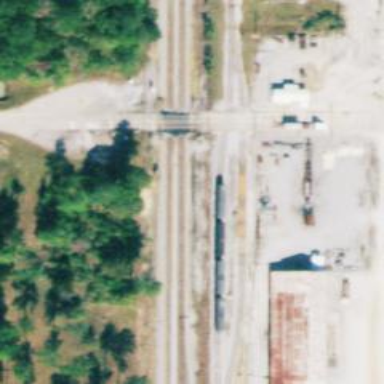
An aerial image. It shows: Rail spur service.